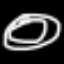
Label: donut